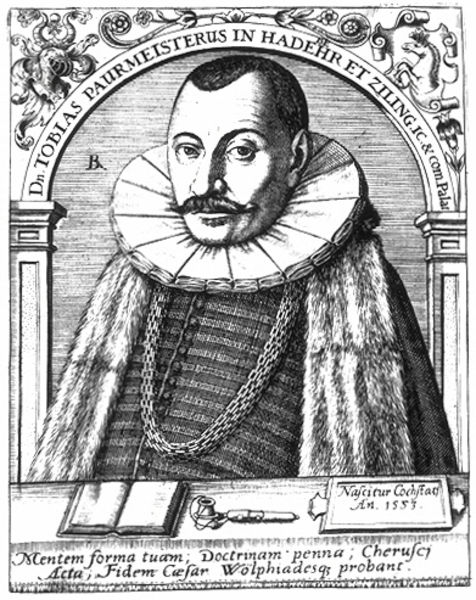
Titel: Bildnis des Tobias Paurmeister
Künstler: Matthaeus (d.Ä.) Becker
Institution: (Seriendruck)
Schlagwörter: feder, mann, umhang, bar, frisur, haar, nase, ohr, pfeiler, schmuck, säulen, tisch, zeichnung, blick, blüten, bart, schnurrbart, augen, hermelin, kragen, mensch, pelz, rahmen, bildnis, halskrause, herr, portrait, porträt, signatur, haare, mantel, augenbrauen, frontal, knopf, pferd, fell, schrift, bücher, bogen, kette, grafik, graphik, schriftzug, schnäuzer, tafel, schnurbart, pfeife, inschrift, brauen, pupillen, floral, knöpfe, schnauzer, lider, schild, buch, torbogen, druck, schraffur, radierung, stich, text, helm, krause, stift, tinte, geheimratsecken, girlanden, wappen, wams, visier, dürer, tintenfass, kupferstich, architekt, federkiel, latein, beischrift, lateinisch, söule, spruchband, baumeister, pelzbesatz, seriendruck, füller, tobias, gelehrtenbild, 1553, tavola, paurmeister